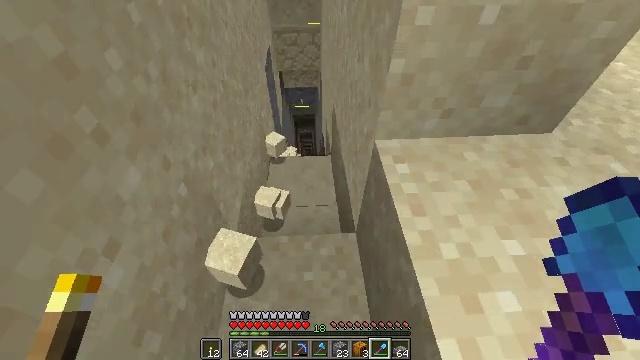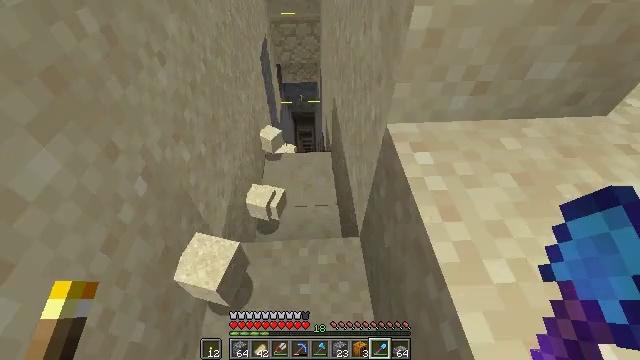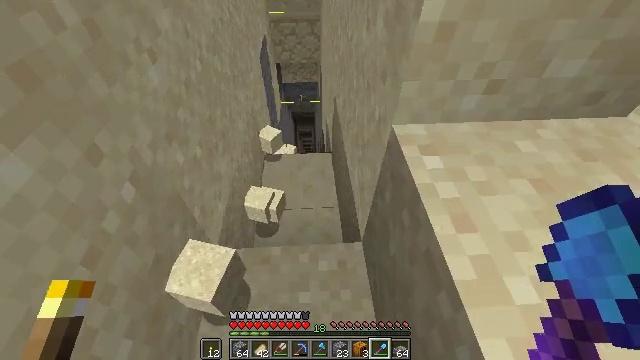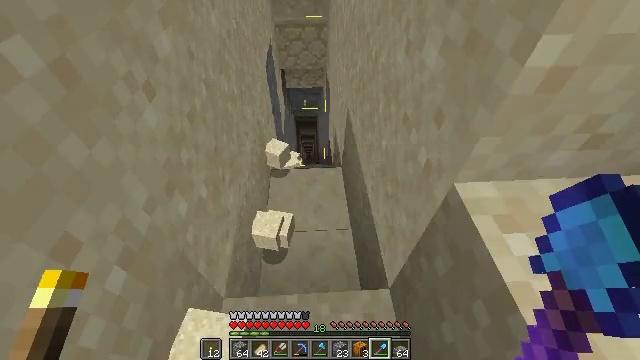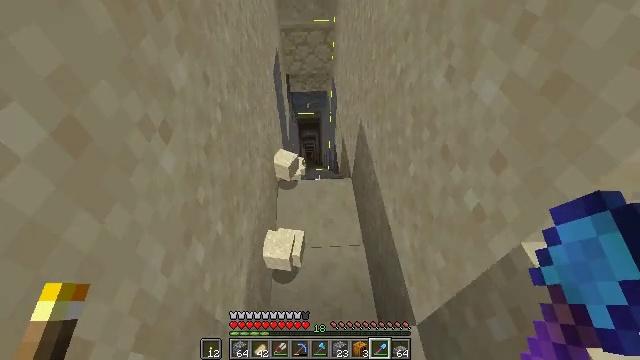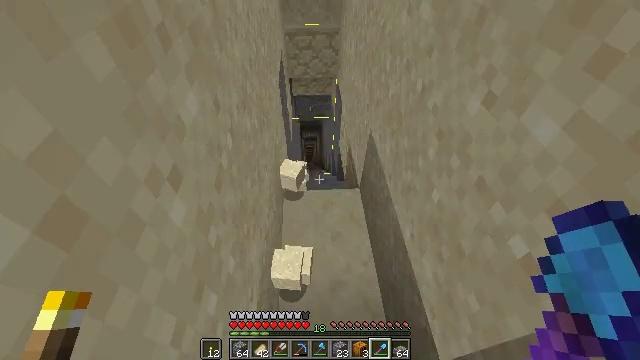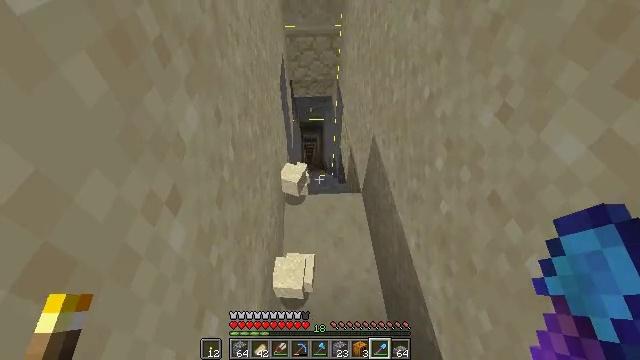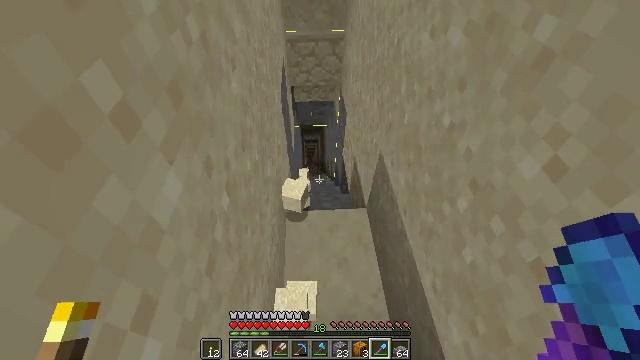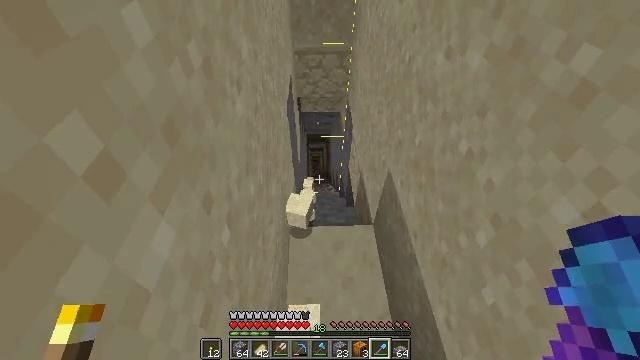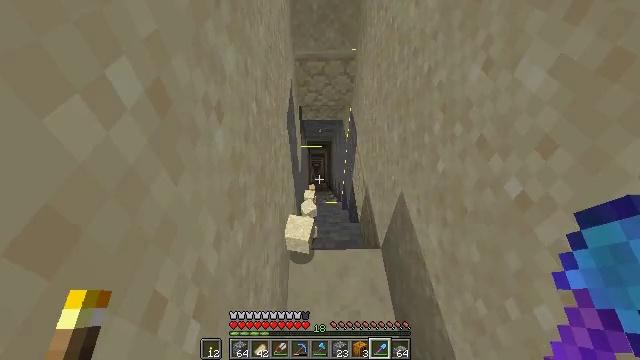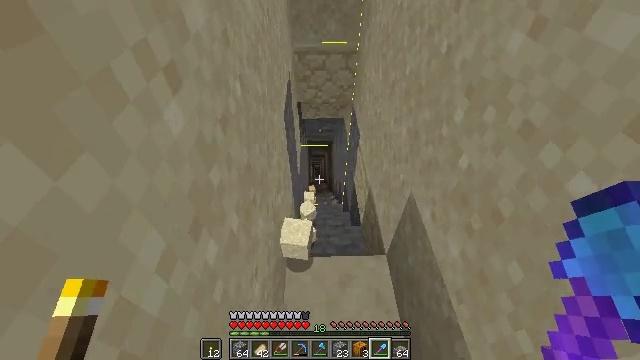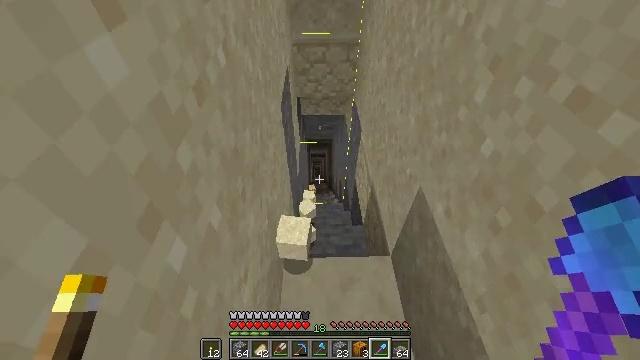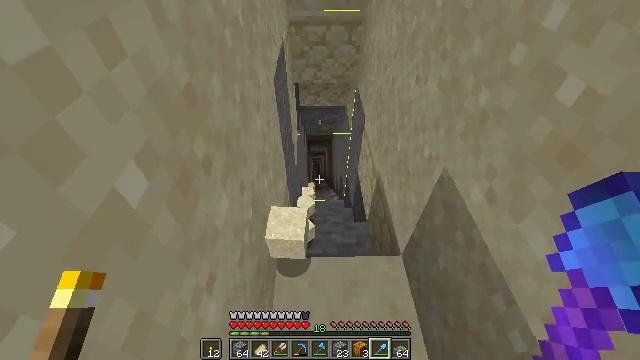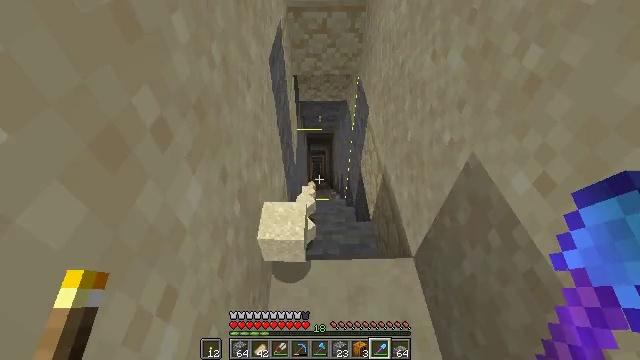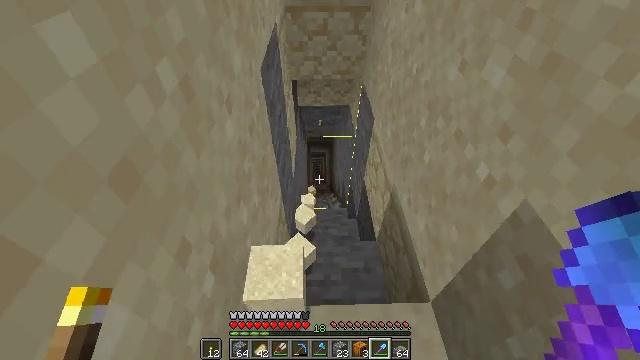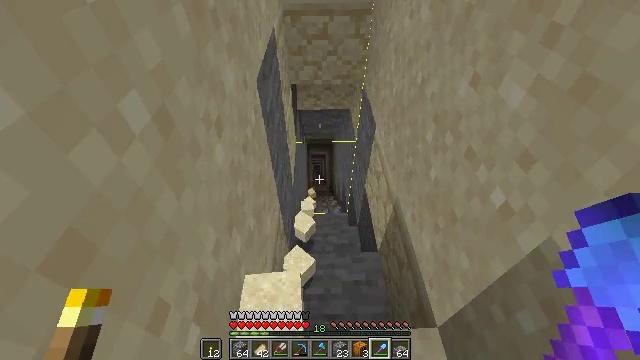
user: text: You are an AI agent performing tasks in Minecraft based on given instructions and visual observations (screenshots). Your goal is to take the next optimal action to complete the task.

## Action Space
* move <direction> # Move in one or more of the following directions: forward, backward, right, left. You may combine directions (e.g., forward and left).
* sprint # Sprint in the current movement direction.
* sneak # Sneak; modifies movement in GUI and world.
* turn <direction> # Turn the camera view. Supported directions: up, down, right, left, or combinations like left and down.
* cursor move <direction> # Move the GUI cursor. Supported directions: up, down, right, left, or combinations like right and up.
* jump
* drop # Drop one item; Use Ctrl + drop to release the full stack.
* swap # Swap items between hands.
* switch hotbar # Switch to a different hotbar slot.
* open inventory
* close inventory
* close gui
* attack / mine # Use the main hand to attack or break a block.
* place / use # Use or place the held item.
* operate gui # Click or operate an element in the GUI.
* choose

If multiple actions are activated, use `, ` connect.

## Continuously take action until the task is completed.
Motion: motion action
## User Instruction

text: Collect sandstone by mining.
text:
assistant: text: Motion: move forward
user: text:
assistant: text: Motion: move forward and move left
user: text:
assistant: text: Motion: move forward and move left
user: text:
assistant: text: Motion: move forward and move left
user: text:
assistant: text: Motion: move forward and move left
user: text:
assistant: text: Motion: move forward and move left
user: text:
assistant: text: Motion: move forward
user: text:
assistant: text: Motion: move forward, turn left and up
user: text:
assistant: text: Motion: move forward
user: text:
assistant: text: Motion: move forward
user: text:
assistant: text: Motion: move forward
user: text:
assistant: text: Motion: move forward
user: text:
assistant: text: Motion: move forward
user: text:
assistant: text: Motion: move forward
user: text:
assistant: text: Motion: no_op
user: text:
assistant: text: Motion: no_op
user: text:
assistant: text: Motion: no_op
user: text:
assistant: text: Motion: no_op
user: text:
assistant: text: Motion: no_op
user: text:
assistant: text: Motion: turn right and up
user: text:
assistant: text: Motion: turn right and up
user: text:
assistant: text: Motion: turn up
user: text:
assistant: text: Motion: move forward, turn up
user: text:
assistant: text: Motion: move forward, turn up
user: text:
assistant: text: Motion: move forward, turn up
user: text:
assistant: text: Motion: move forward and move right, turn up
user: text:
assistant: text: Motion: move right, turn left and up
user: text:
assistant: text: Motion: turn left and up
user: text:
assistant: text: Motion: turn left
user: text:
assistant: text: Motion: no_op